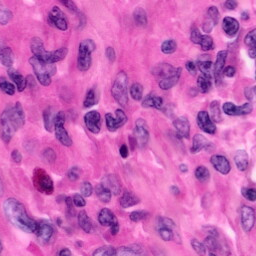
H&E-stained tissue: Pancreatic